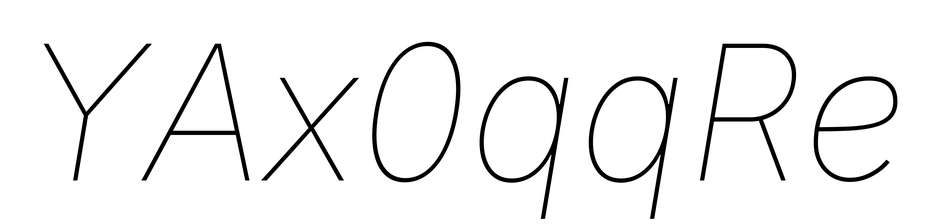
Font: Inter-Italic_Thin_Italic